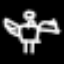
Label: angel